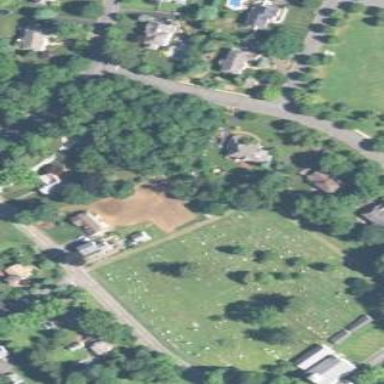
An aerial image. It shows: Cemetery.